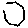
Label: hexagon